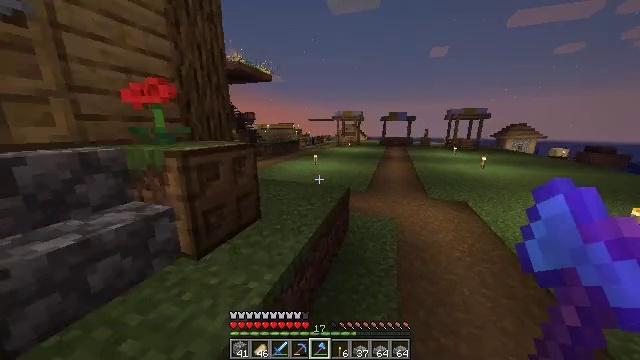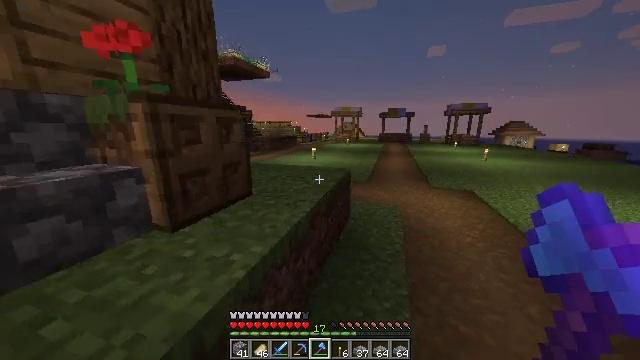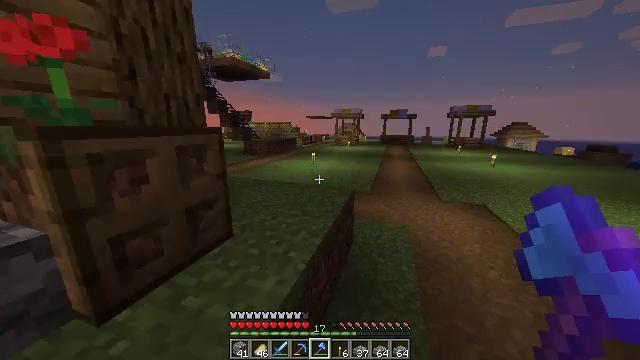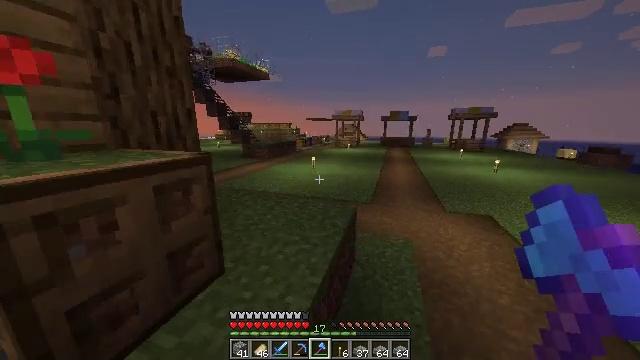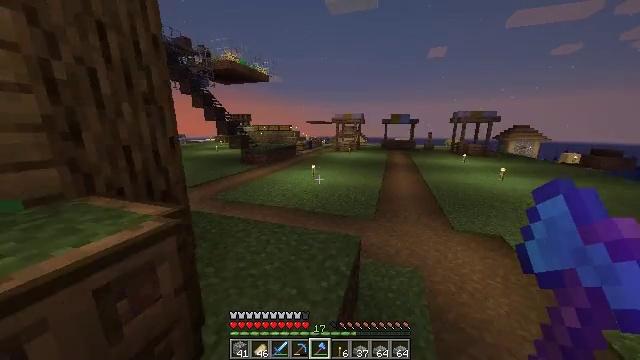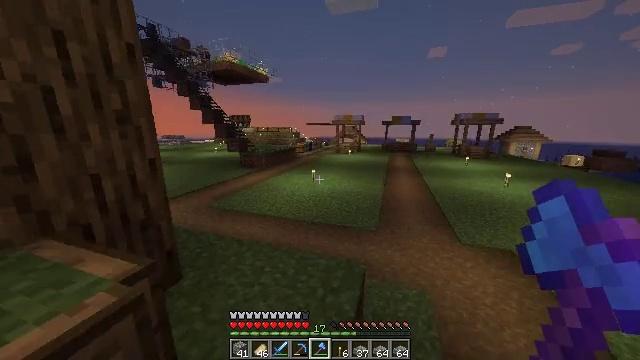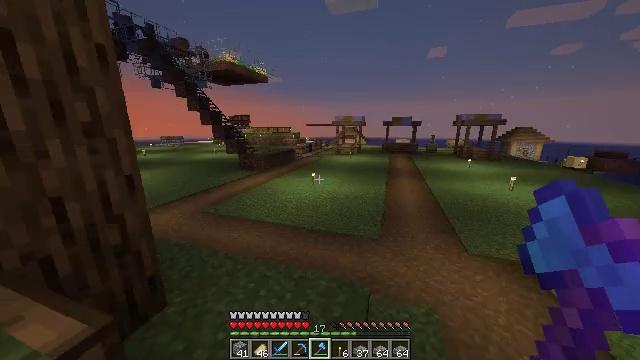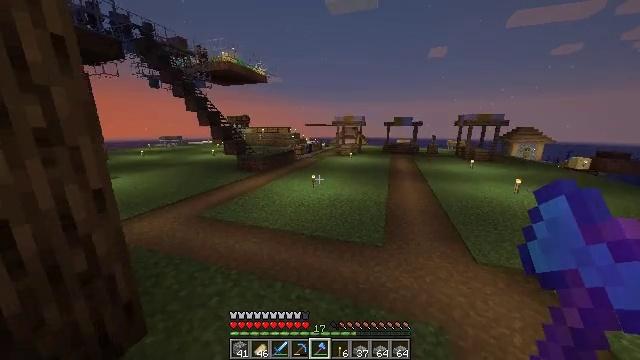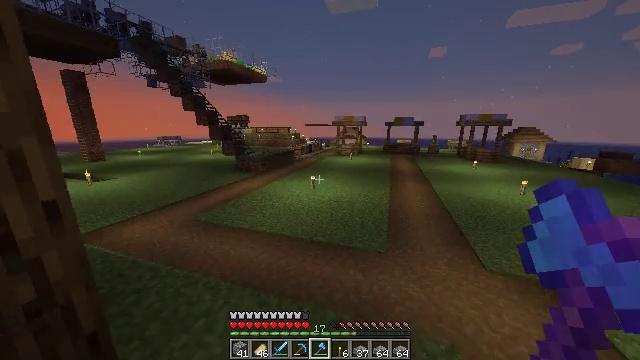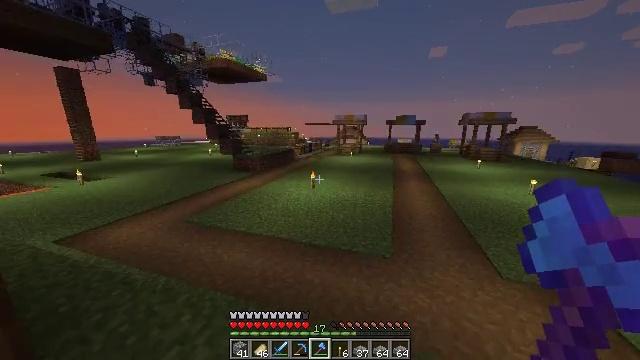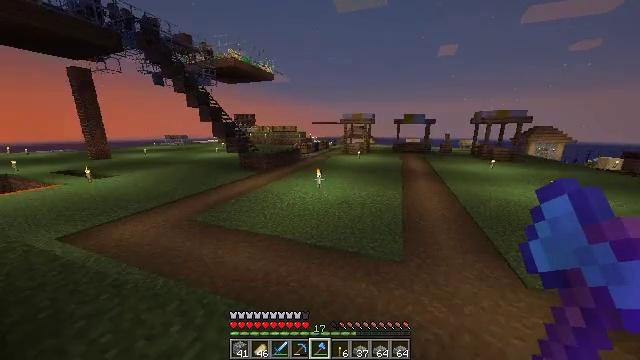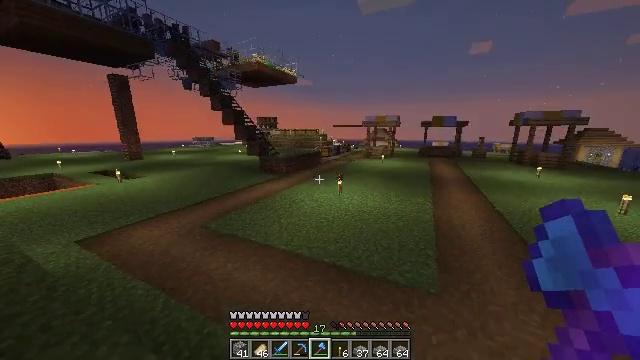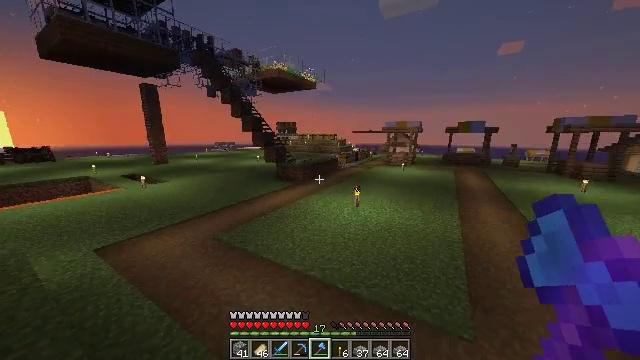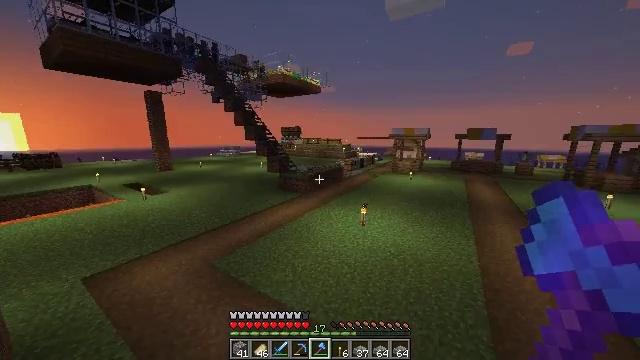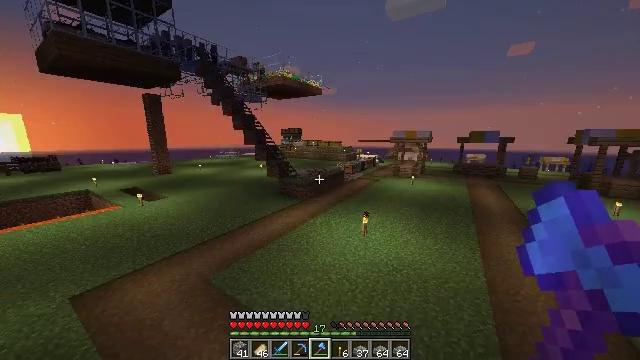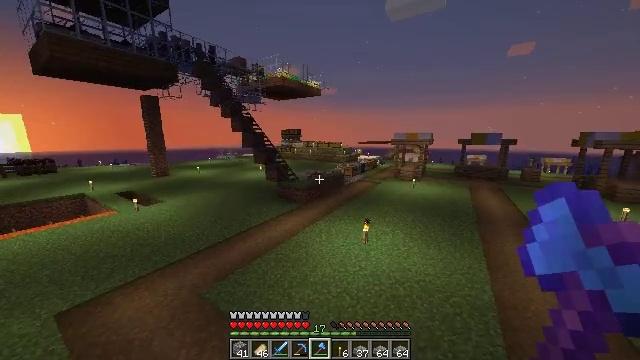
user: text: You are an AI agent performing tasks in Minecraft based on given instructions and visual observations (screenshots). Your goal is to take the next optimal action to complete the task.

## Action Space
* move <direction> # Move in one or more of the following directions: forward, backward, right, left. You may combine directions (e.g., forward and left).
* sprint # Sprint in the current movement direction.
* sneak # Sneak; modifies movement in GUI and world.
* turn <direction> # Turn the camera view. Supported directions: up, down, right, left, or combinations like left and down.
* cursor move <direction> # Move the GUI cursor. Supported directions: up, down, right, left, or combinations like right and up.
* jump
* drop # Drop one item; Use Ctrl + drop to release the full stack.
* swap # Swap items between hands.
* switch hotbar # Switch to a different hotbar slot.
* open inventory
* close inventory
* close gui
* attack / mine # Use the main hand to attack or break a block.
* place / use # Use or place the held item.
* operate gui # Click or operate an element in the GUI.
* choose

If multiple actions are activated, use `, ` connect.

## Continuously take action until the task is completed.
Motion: motion action
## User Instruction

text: Turn an oak log into oak planks.
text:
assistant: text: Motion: move forward, sprint, jump
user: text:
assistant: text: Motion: move forward, sprint, jump
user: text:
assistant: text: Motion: move forward, jump
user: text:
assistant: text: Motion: move forward, jump
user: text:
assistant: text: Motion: move forward, jump
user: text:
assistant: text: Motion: move forward, jump
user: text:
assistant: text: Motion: move forward, jump
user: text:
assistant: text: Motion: move forward, sprint, jump
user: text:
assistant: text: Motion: move forward, sprint, jump
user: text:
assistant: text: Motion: move forward, sprint, turn left, jump
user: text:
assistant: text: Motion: move forward, turn left, jump
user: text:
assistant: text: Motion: move forward, turn left, jump
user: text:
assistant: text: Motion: move forward, turn left, jump
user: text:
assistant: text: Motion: move forward, jump
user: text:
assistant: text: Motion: move forward, sprint, jump
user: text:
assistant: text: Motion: move forward, sprint, jump
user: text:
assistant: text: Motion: move forward, sprint, jump
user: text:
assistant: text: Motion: move forward, jump
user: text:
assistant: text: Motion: move forward, turn right, jump
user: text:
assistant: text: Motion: move forward, turn right, jump
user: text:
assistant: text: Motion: move forward, turn right, jump
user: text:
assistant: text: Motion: move forward, jump
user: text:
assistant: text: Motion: move forward, jump
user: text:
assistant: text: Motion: move forward, sprint, jump
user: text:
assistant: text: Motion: move forward, sprint, jump
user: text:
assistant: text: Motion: move forward, sprint, jump
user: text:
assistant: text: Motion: move forward, jump
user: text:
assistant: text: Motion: move forward, jump
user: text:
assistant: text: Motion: move forward, jump
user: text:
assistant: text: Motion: move forward, jump